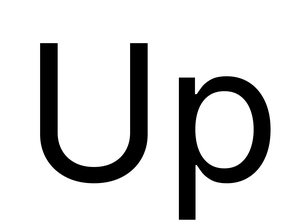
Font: Inter_Regular